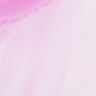
Metastatic tissue present: no